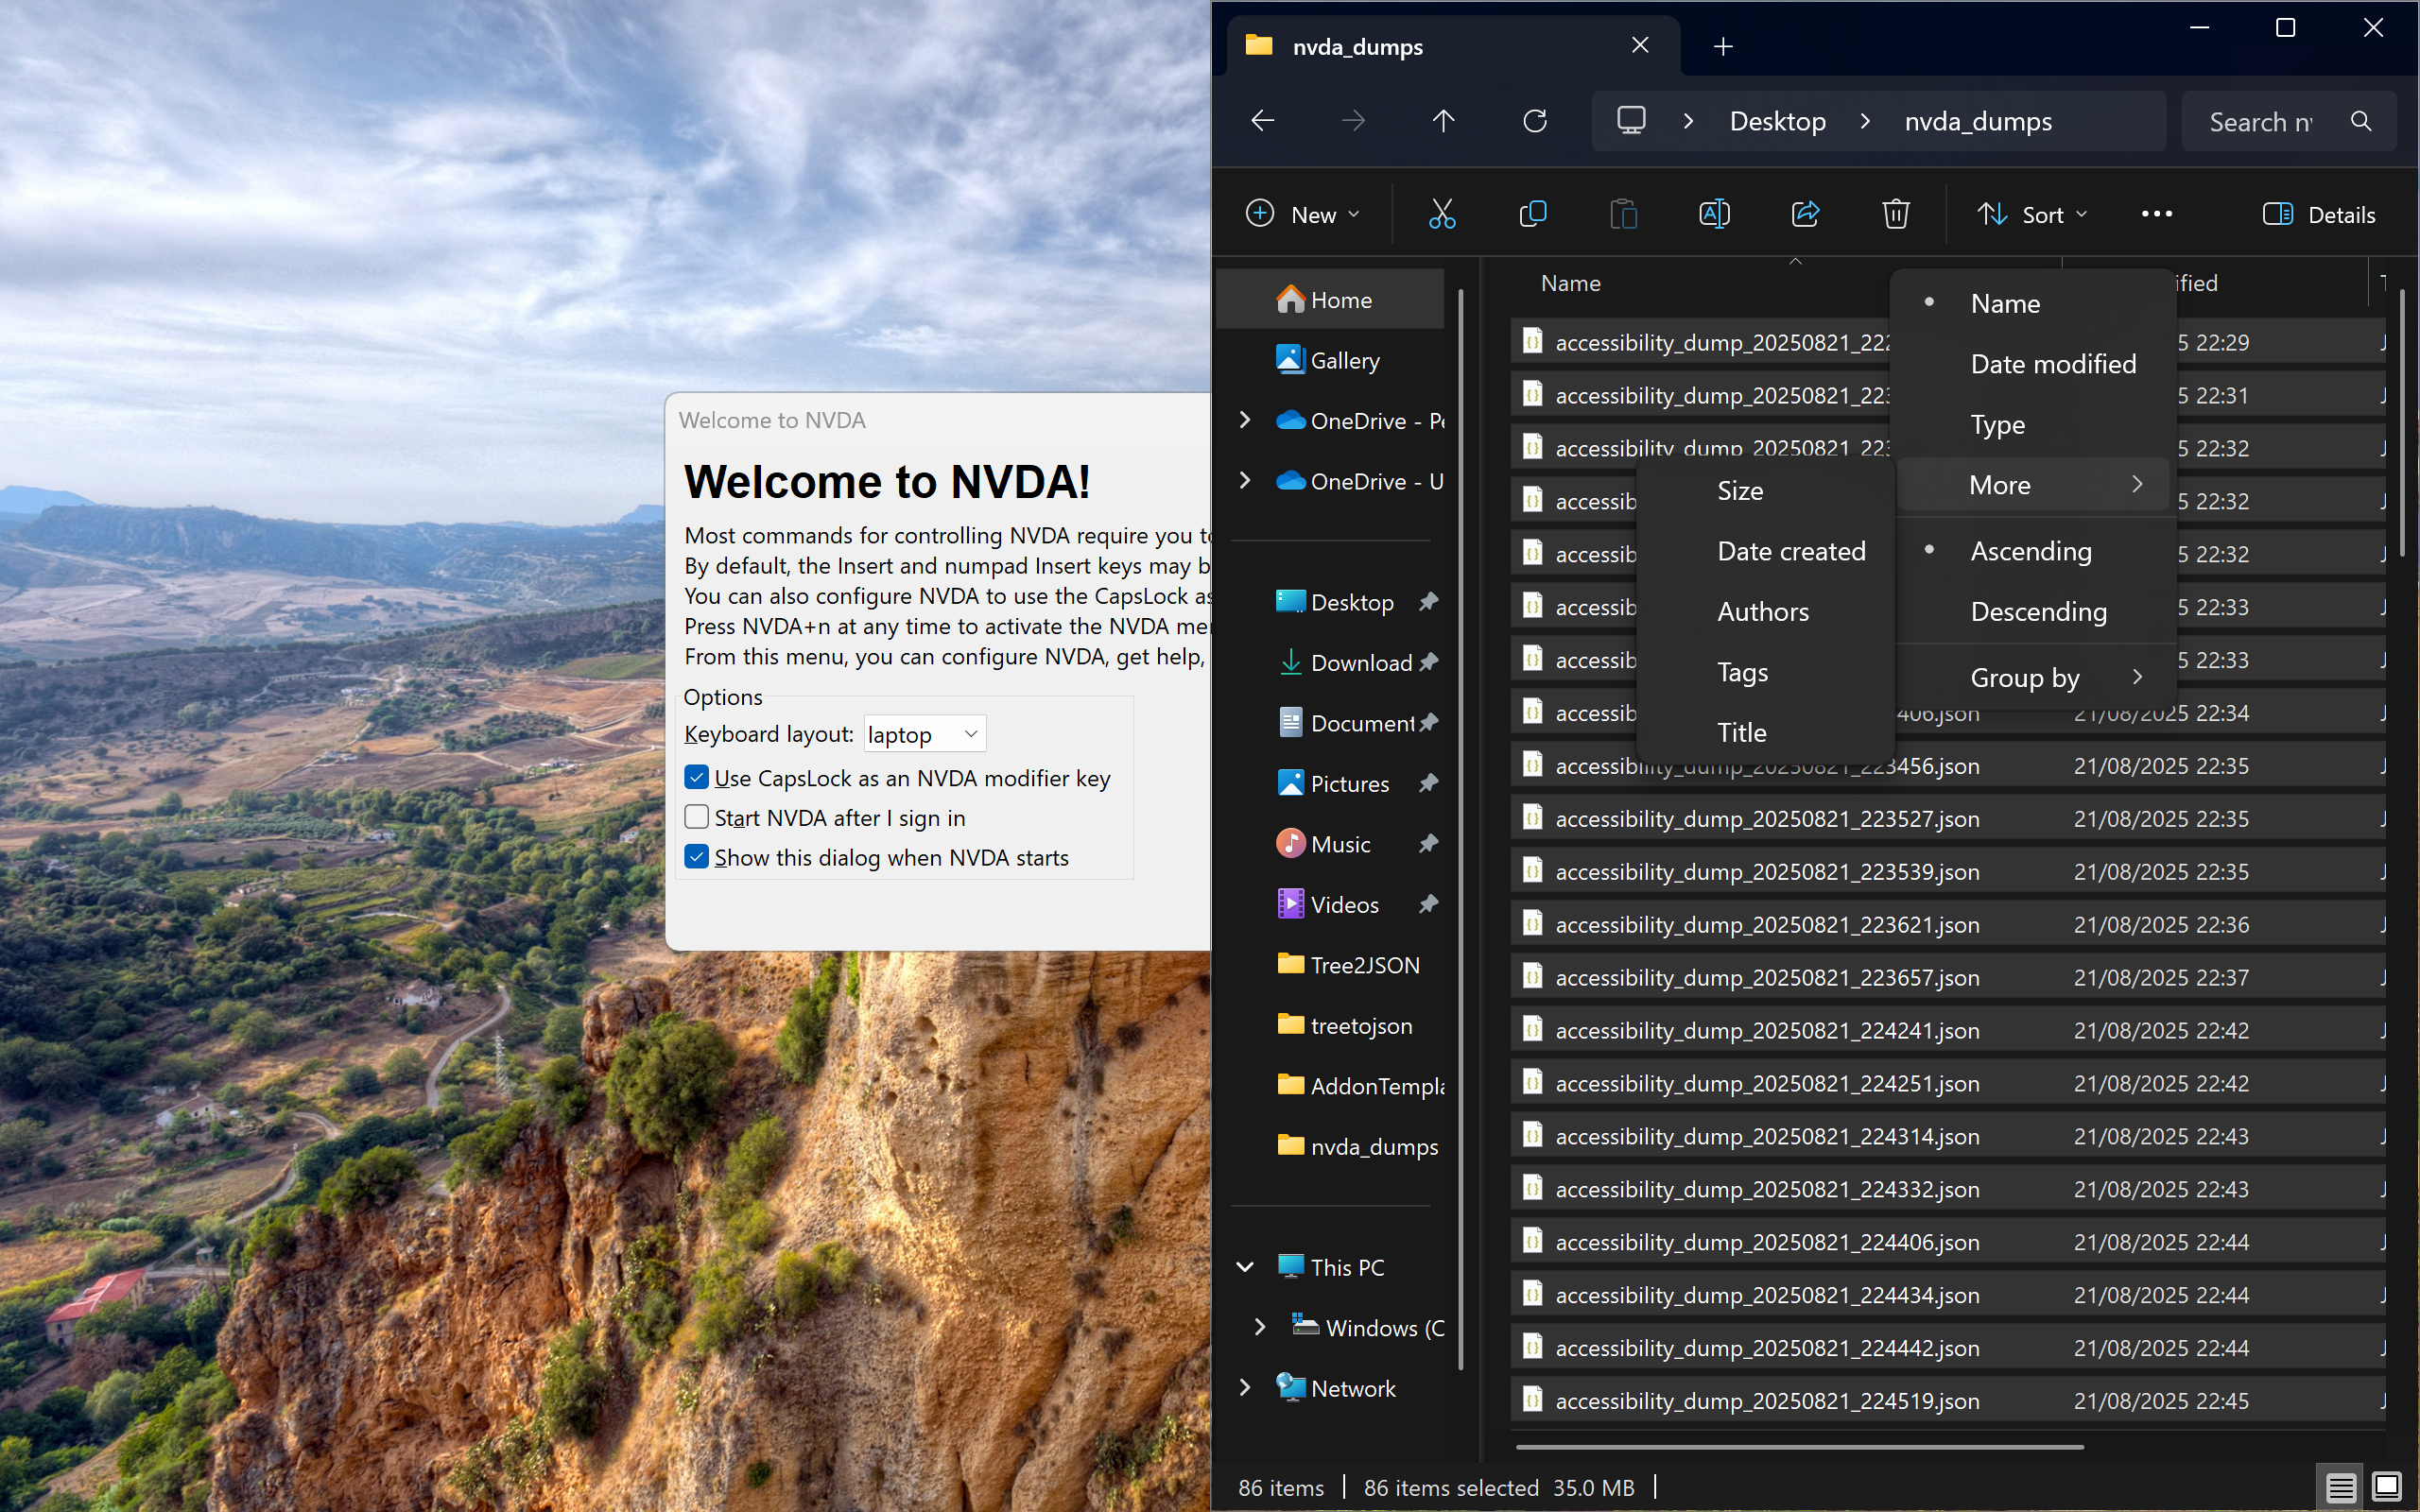
UI elements on screen:
"Desktop - window"
"Google Gemini - window"
"System - menu bar - Contains commands to manipulate the window"
"System - menu item"
"title bar - value: Google Gemini"
"Minimise - button - Moves the window out of the way"
"Maximise - button - Makes the window full screen"
"Close - button - Closes the window"
"window"
"Taskbar - pane"
"pane"
"Running applications - pane"
"nvda_dumps - File Explorer - window"
"System - menu bar - Contains commands to manipulate the window"
"System - menu item"
"Minimise - button - Moves the window out of the way"
"Maximise - button - Makes the window full screen"
"Close - button - Closes the window"
"nvda_dumps - File Explorer - pane"
"pane"
"nvda_dumps - window"
"nvda_dumps - pane"
"window"
"pane"
"Explorer Pane - pane"
"pane"
"Folder Layout Pane - pane"
"Status bar - status bar"
"Property Field - grouping"
"View Modes - grouping"
"Control Host - pane"
"window"
"Shell Folder View - pane"
"Items View - list"
"pane"
"tab control"
"list"
"nvda_dumps - tab"
"graphic"
"nvda_dumps - text"
"Close Tab - button"
" - text"
"Add New Tab - button"
" - text"
"UI element"
"Back - button - Back to Desktop"
" - text"
"Forward - button"
" - text"
"Up to "Desktop" (Alt + Up Arrow) - button"
" - text"
"Refresh "nvda_dumps" (F5) - button"
" - text"
"grouping"
"Address Bar - edit"
"pane"
"Desktop - split button"
"button"
"graphic"
"toggle button"
"ChevronTextBlock - text"
"grouping"
"Desktop - split button"
"BreadcrumbBarItemButton - button"
"BreadcrumbBarItemGrid - grouping"
"Desktop - text"
"button"
"ChevronTextBlock - text"
"nvda_dumps - split button"
"button"
"nvda_dumps - text"
"grouping"
"Search nvda_dumps - edit"
"pane"
"Search nvda_dumps - text"
"Search - button"
" - text"
"UI element"
"New - button"
"graphic"
"New - text"
" - text"
"Cut - button - Move the selected items to the Clipboard."
"graphic"
"Copy - button - Copy the selected items to the Clipboard."
"graphic"
"Paste - button - Paste the contents of the Clipboard to the current location."
"graphic"
"Rename - button - Rename the selected item."
"graphic"
"Share - button - Choose an app to share the selected files."
"graphic"
"Delete - button - Move the selected items to the Recycle Bin or permanently delete them."
"graphic"
"Sort - button"
"graphic"
"Sort - text"
" - text"
"More options - button"
" - text"
"UI element"
"Details - button - Show or hide the details pane."
"graphic"
"Details - text"
"System - menu bar"
"System - menu item"
"Minimise - button"
"Maximise - button"
"Close - button"
"Welcome to NVDA - window"
"title bar - value: Welcome to NVDA"
"Close - button - Closes the window"
"Welcome to NVDA - dialog - Welcome to NVDA!
Most commands for controlling NVDA require you to hol..."
"Welcome to NVDA! - window"
"Welcome to NVDA! - text"
"Most commands for controlling NVDA require you to hold down the NVDA key while pressing other key..."
"Options - window"
"Options - grouping"
"Keyboard layout: - window"
"Keyboard layout: - text"
"Keyboard layout: - window"
"Keyboard layout: - combo box - value: laptop"
"Keyboard layout: - text - value: laptop"
"Open - button"
"Use CapsLock as an NVDA modifier key - window"
"Use CapsLock as an NVDA modifier key - check box"
"Start NVDA after I sign in - window"
"Start NVDA after I sign in - check box"
"Show this dialog when NVDA starts - window"
"Show this dialog when NVDA starts - check box"
"OK - window"
"OK - button"
"window"